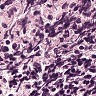
Metastatic tissue present: no